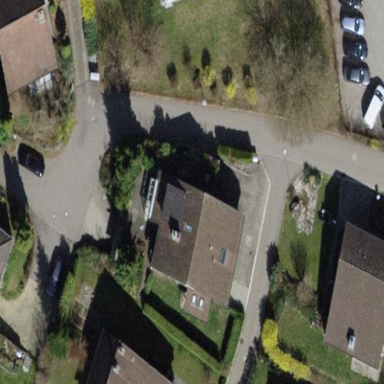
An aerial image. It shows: Building with tiled roof.